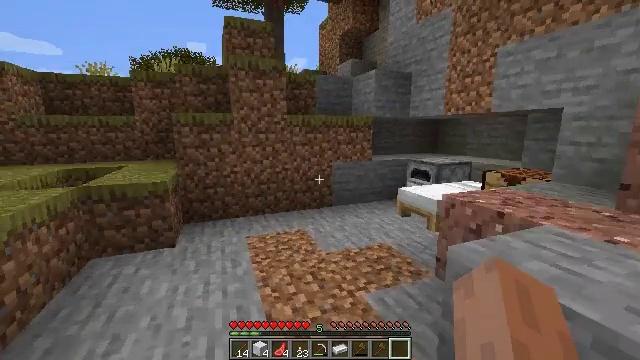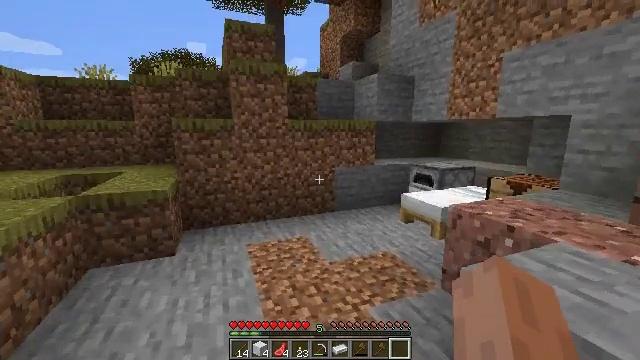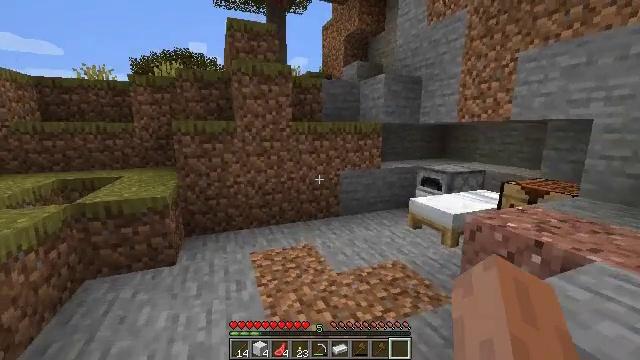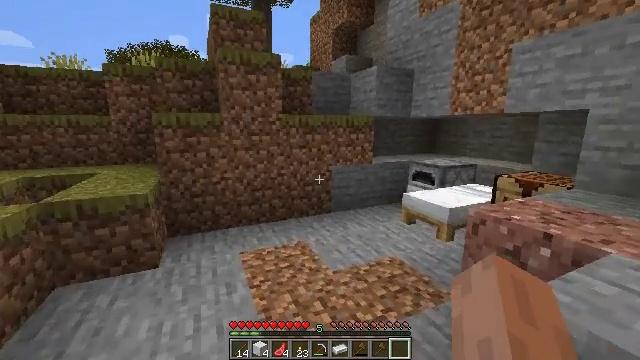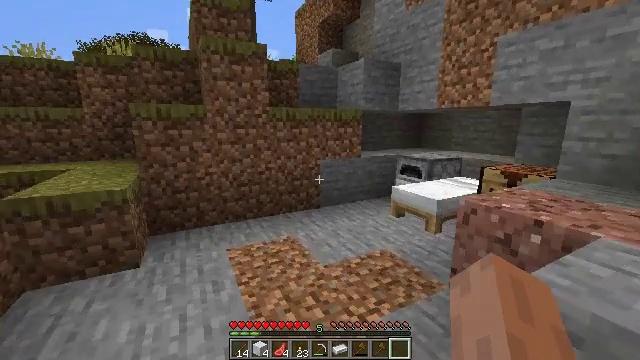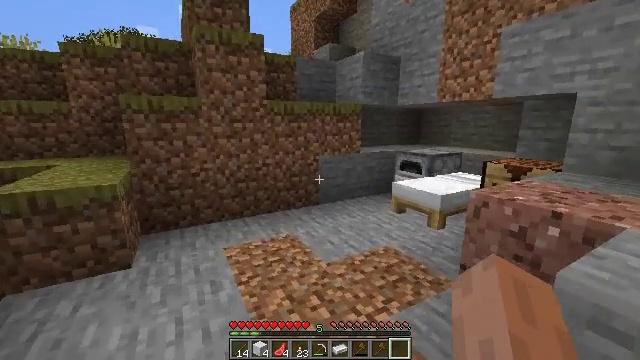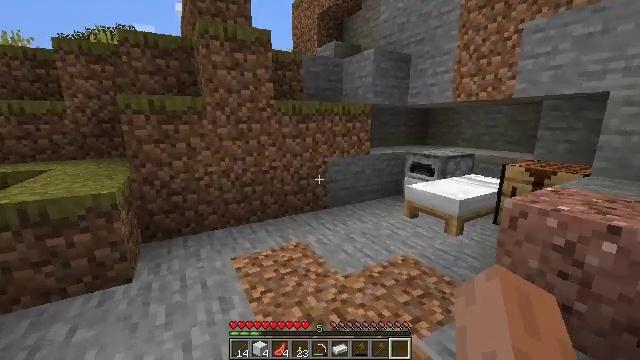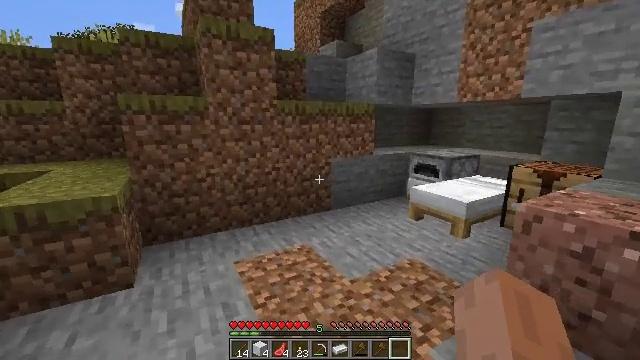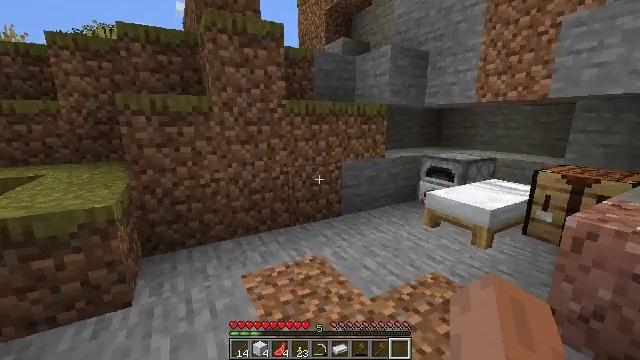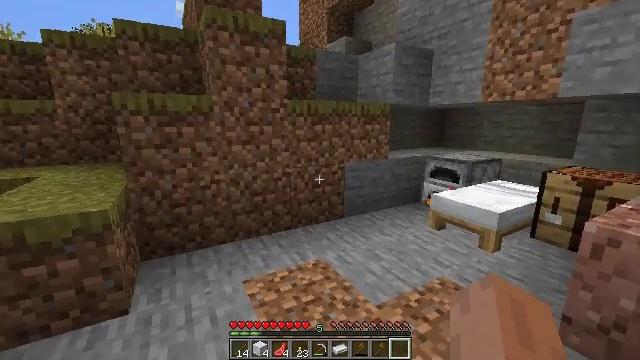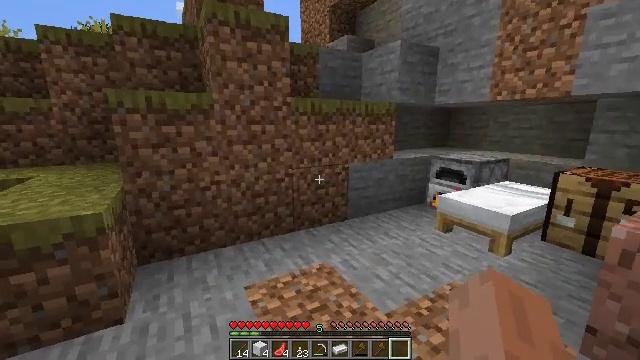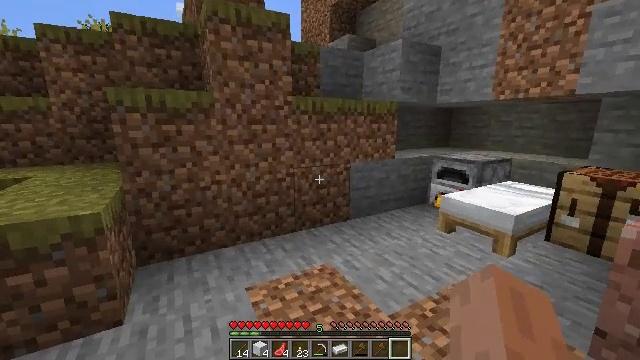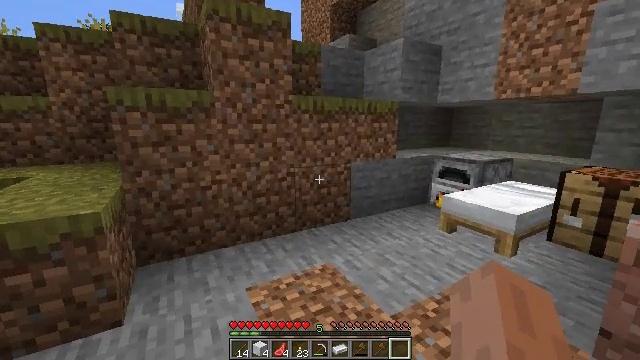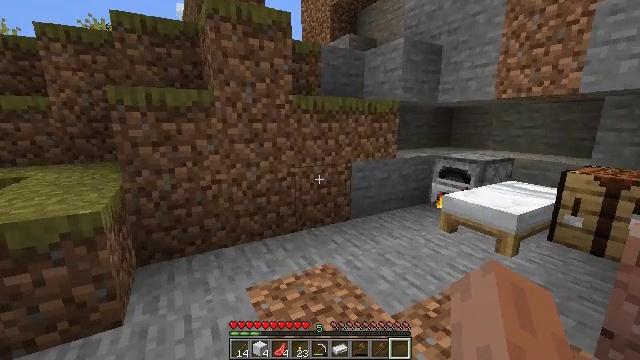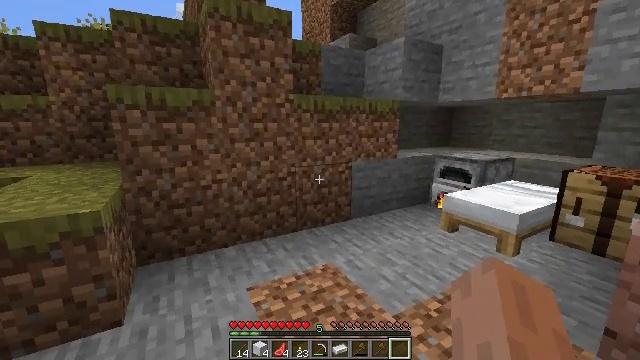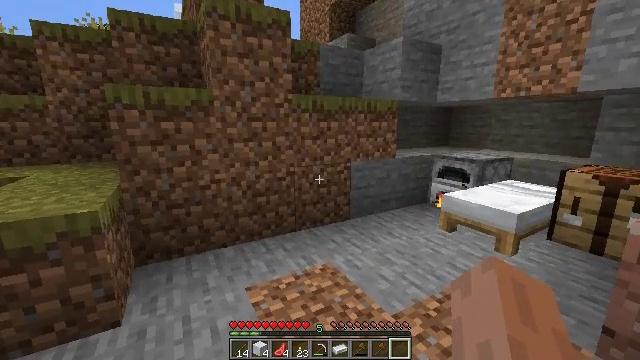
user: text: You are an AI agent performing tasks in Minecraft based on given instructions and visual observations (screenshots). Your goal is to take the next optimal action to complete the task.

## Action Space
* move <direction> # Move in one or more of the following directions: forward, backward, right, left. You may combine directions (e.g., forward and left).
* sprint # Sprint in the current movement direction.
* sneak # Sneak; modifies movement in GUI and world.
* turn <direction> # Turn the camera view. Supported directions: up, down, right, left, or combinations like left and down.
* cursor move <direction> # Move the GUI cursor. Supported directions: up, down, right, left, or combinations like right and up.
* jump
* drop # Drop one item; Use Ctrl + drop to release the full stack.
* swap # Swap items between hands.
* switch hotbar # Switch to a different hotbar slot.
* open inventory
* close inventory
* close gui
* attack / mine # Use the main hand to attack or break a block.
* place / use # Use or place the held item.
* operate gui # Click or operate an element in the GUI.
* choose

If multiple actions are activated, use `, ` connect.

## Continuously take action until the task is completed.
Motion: motion action
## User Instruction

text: Mine cactus from the desert.
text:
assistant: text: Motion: move forward and move left
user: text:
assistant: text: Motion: move forward and move left
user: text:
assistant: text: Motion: move forward and move left, turn right
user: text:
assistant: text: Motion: move forward and move left, turn right
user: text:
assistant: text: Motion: move forward and move left, turn right
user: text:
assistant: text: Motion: move forward and move left
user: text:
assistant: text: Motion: move forward and move left
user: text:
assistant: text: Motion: move forward
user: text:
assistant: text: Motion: no_op
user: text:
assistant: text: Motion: no_op
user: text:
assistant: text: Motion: no_op
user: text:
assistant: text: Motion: no_op
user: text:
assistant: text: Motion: no_op
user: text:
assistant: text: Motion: no_op
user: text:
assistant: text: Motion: no_op
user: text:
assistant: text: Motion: no_op
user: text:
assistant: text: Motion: no_op
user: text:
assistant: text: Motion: no_op
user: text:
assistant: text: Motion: no_op
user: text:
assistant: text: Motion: no_op
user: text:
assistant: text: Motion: no_op
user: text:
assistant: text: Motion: no_op
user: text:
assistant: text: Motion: no_op
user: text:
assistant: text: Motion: no_op
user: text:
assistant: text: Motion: no_op
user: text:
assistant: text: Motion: no_op
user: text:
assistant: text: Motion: no_op
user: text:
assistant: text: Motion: turn right
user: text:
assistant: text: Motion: turn right
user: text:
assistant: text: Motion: no_op